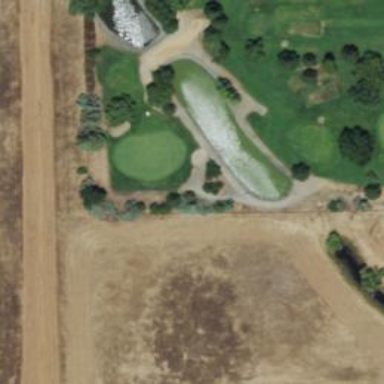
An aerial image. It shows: Water hazard in golf course. The hazard is natural water feature.